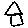
Label: house